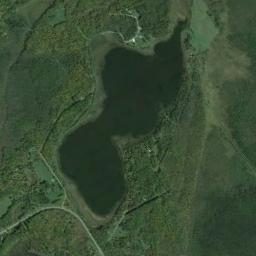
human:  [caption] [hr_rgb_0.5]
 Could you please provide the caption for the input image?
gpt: The lake in the picture looks like a triangle .

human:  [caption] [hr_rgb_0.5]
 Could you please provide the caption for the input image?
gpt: There is an irregular blue-blue lake on the ground with lush green vegetation .

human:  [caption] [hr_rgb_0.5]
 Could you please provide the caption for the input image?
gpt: There are many trees around the lake .

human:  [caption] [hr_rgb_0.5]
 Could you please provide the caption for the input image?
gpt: The lake lies in the dense forest and the water is deep green .

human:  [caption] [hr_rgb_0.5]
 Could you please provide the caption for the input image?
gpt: There are green forests and meadows around the lake .